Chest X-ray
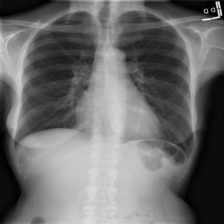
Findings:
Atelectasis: negative
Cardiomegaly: negative
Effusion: negative
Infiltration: negative
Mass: negative
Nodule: negative
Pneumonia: negative
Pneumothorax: negative
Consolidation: negative
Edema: negative
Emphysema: negative
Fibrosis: negative
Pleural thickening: negative
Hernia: negative